Question: I want to integrated Apple pay with Stripe. I have updated provisioning profile to use Apple pay. I am using iPhone 6 plus device with updates version 8.1.1 iOS . My problem is that I can't see Passbook & Apple Pay menu item in my device's setting menu. That's why I'm unable to test apple pay. I have also tried changing Region to US, but it didn't show up there.
Check below image has apple pay menu in setting.

<URL>
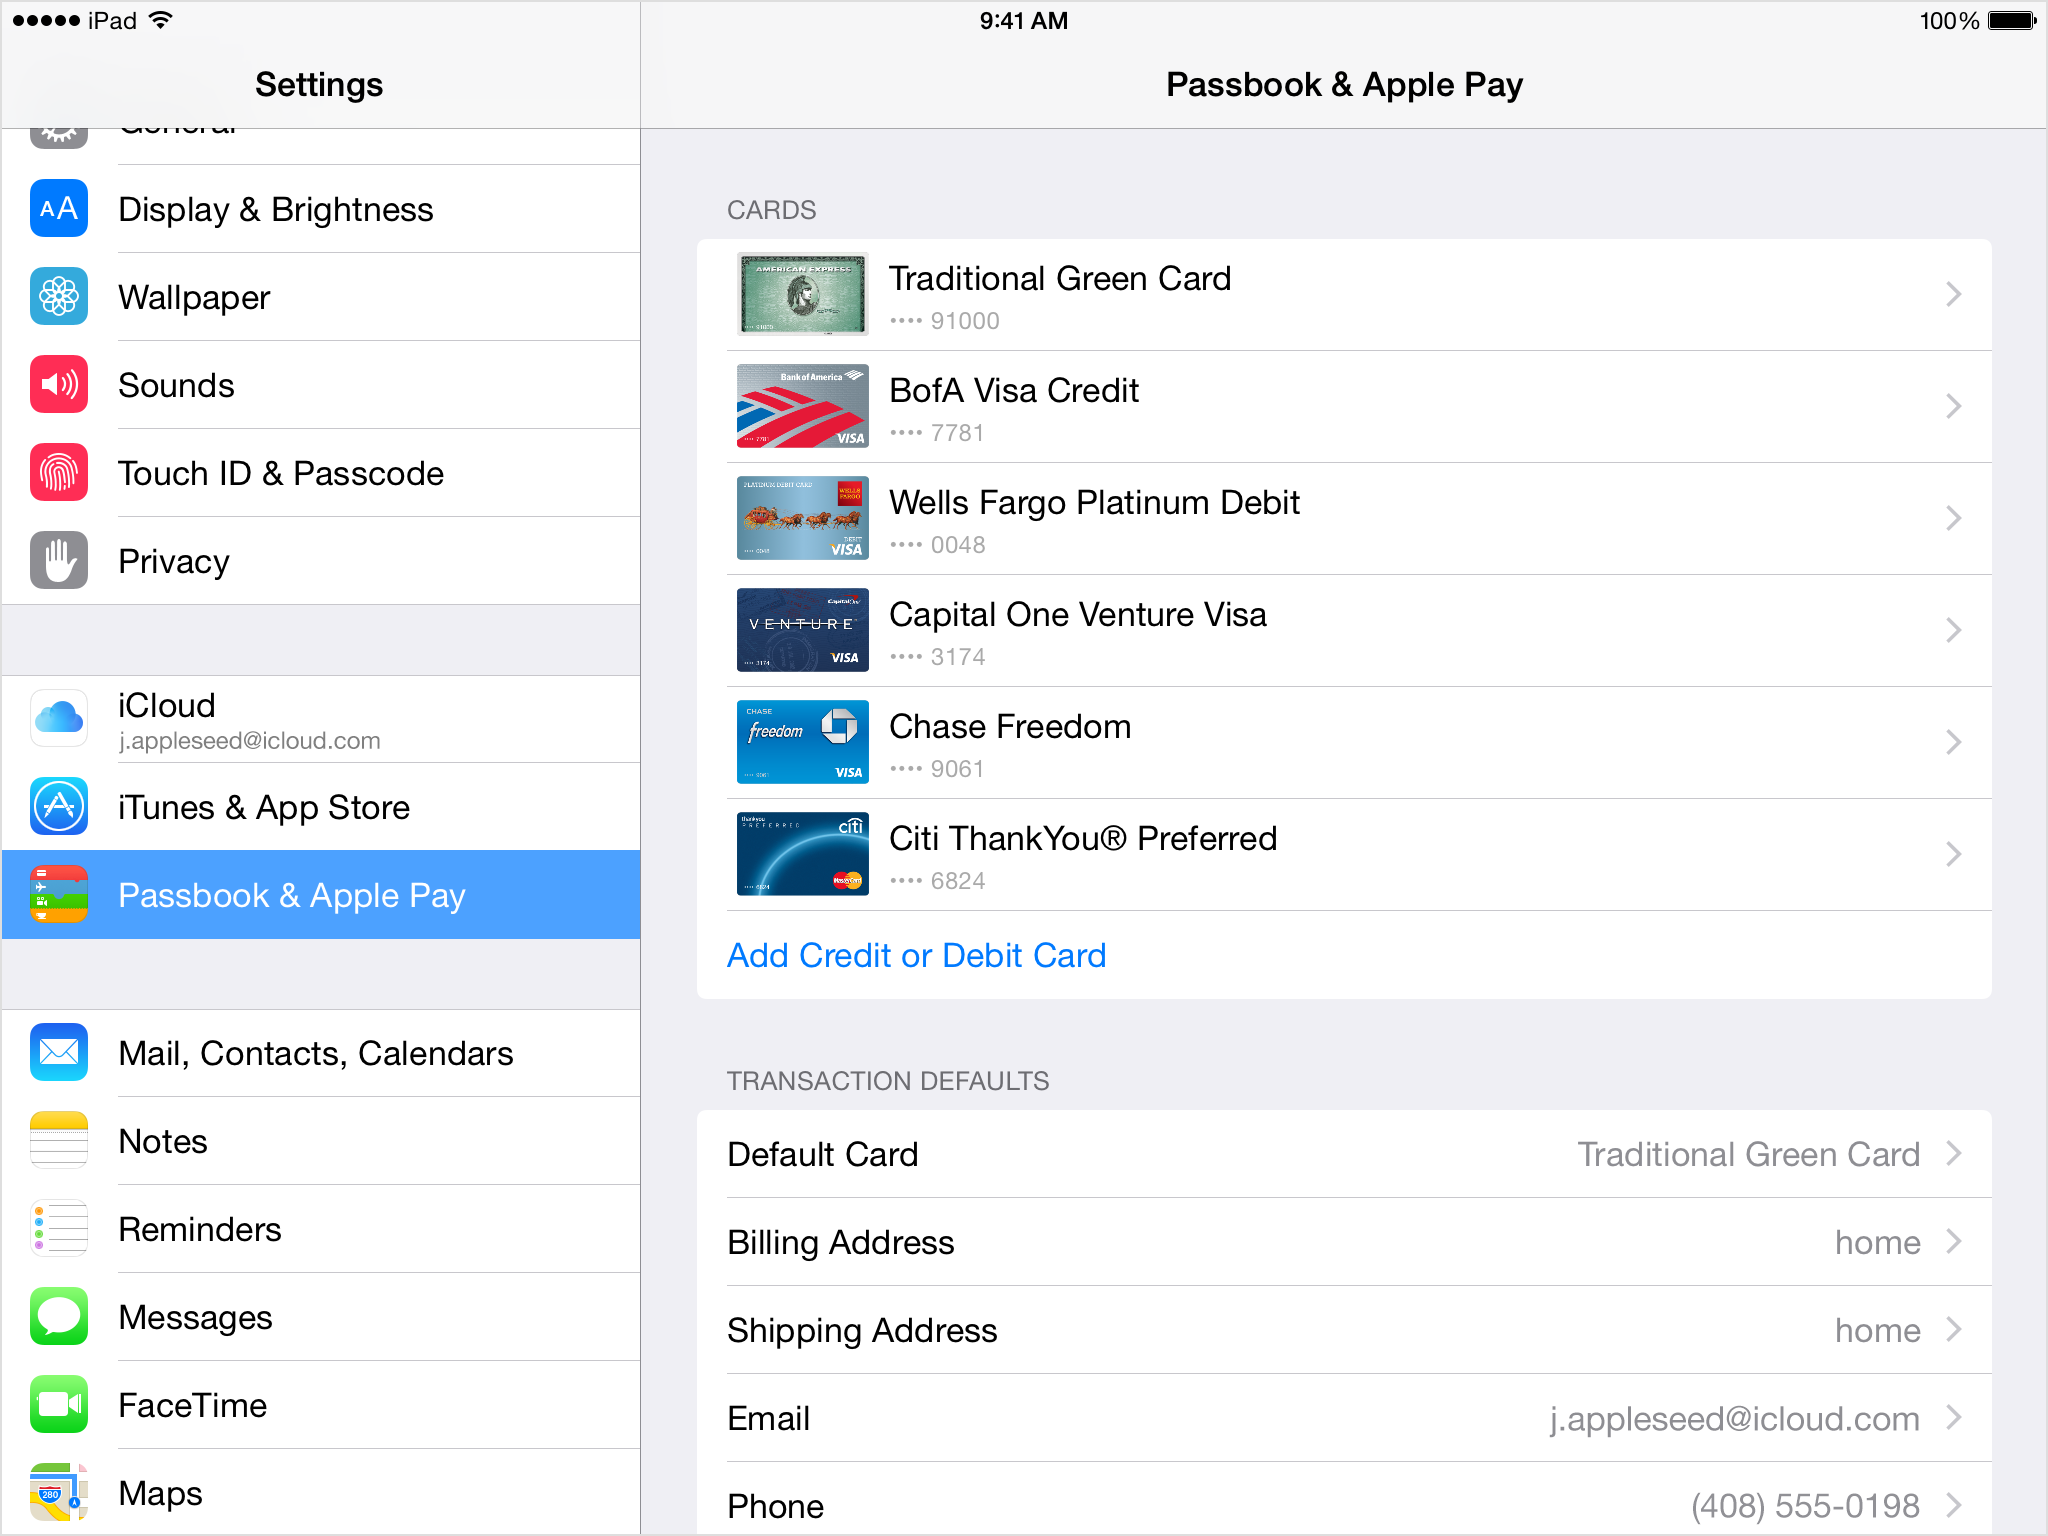